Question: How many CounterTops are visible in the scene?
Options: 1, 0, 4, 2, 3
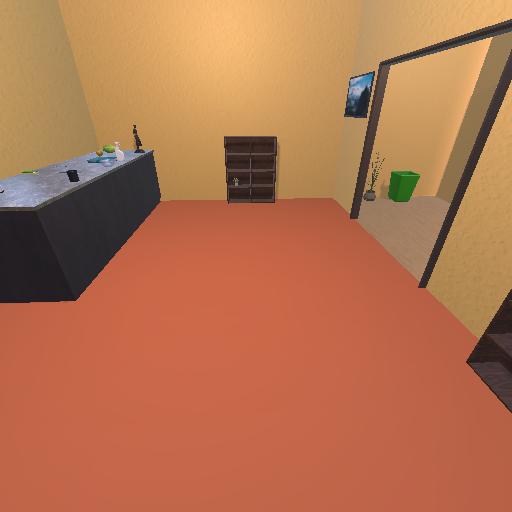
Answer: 1